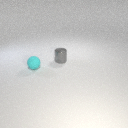
small cyan rubber sphere in front of small gray metal cylinder